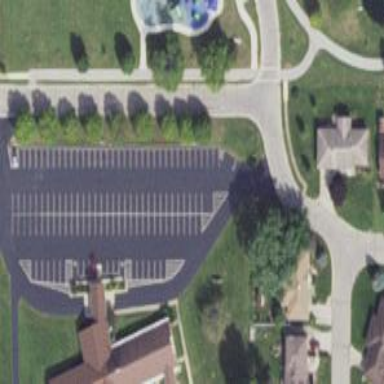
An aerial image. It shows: Parking area.